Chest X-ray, PA view. Patient: 43 years old, sex F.
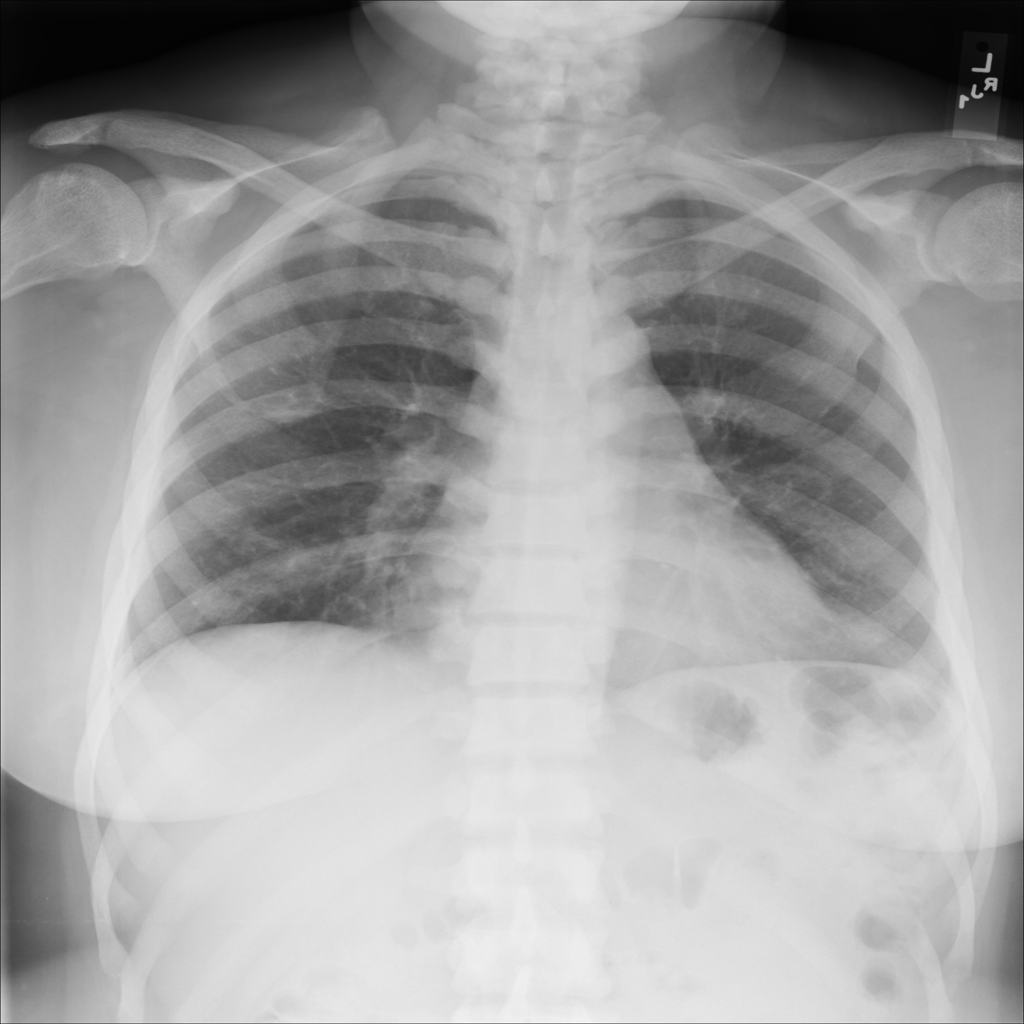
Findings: No Finding